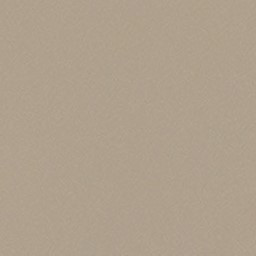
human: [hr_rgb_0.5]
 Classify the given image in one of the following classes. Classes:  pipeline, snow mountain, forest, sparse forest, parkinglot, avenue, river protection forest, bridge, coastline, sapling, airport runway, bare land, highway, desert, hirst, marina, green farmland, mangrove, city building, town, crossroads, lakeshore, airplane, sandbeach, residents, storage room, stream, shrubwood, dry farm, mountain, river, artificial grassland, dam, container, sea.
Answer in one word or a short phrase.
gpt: desert